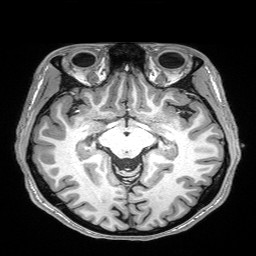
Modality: T1w
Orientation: coronal